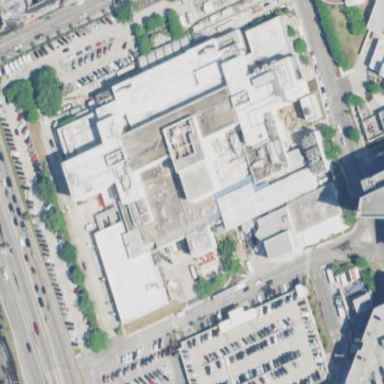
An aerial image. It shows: Hospital building.